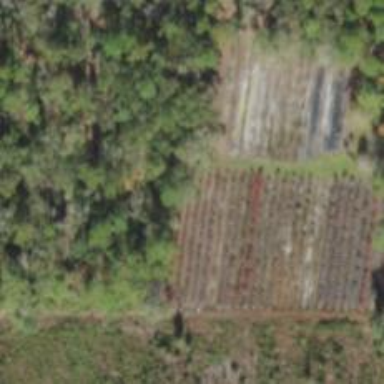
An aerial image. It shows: Plant nursery cultivating trees.